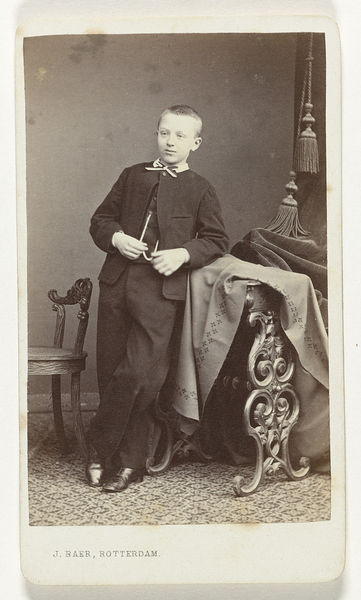
Titel: Portret van een jongen
Künstler: J. Baer
Standort: Amsterdam
Institution: Rijksmuseum
Schlagwörter: mann, licht, stuhl, anzug, kragen, stehen, hände, boden, schuhe, junge, knabe, fliesen, lässig, troddel, bleich, anlehnen, sonntagsanzug, schmiedeisern